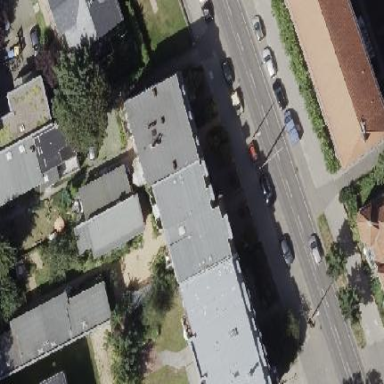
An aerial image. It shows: Apartments building with saltbox roof shape.